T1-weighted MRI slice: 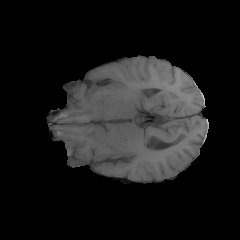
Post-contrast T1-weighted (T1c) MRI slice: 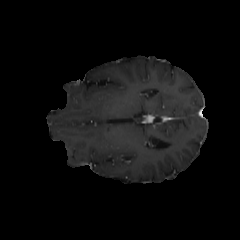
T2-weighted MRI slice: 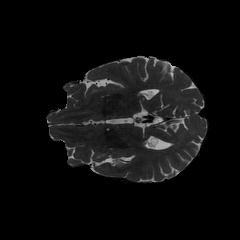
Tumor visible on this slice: yes